Field crop: maize
Growth stage: 2
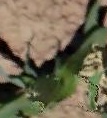
Species: maize